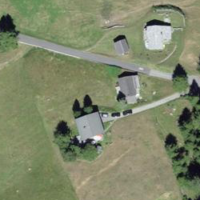
EUNIS habitat code: 26
Species observed at this site:
Tanacetum vulgare
Eryngium alpinum